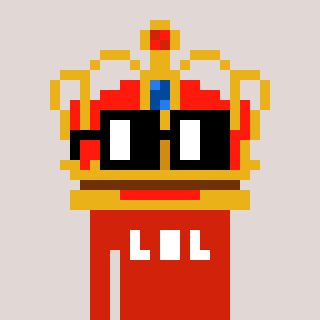
a pixel art character with square black glasses, a crown-shaped head and a red-colored body on a warm background